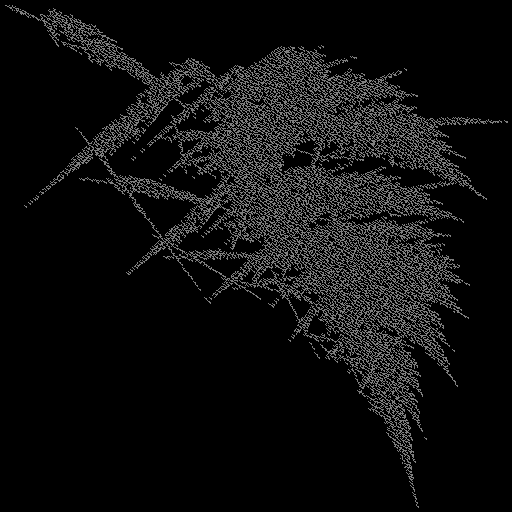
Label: turbanshell